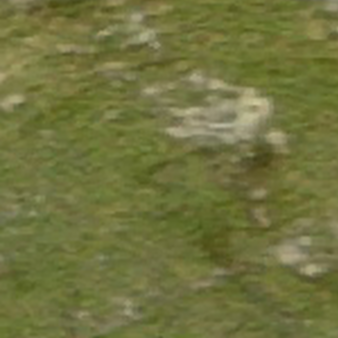
Label: other